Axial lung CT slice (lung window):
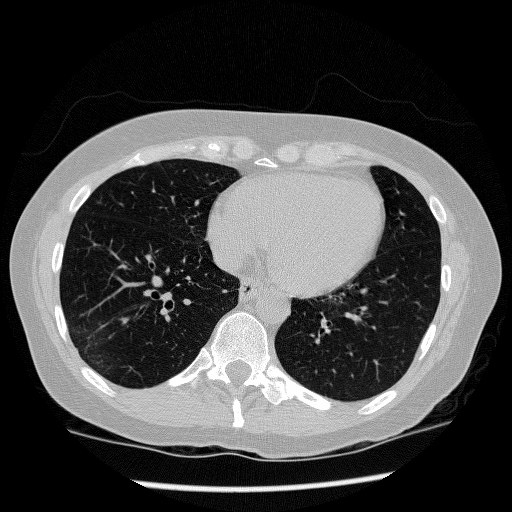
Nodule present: no